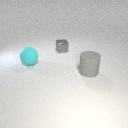
small gray metal cube to the right of large cyan rubber sphere